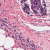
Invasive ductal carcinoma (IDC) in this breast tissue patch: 1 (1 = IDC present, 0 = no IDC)